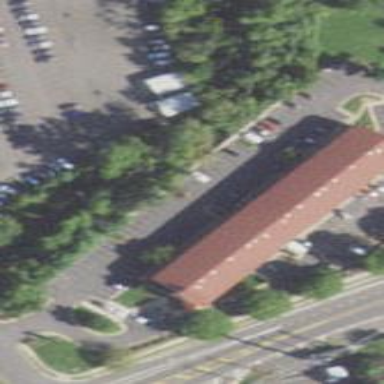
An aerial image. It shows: Hotel building.